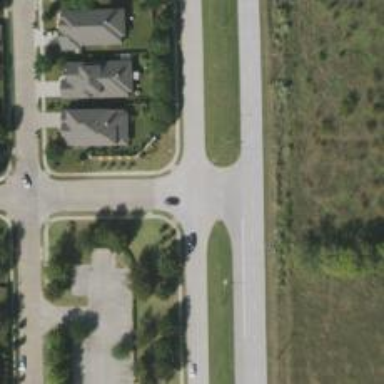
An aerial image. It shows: Secondary road.